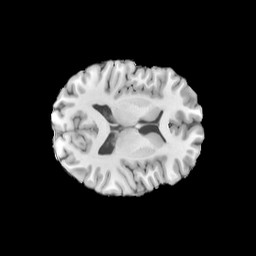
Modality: T1w
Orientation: axial